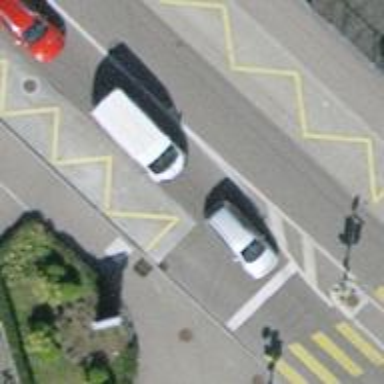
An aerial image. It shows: Bus stop for trolleybuses with designated stop position for public transport.